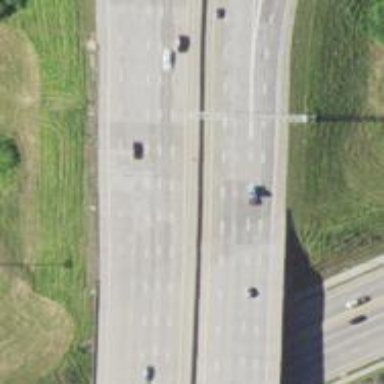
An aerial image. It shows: Bridge over motorway.